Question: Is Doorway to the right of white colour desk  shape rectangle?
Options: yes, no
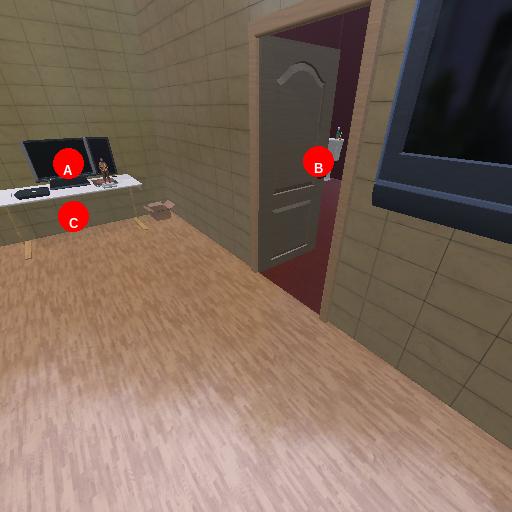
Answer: yes